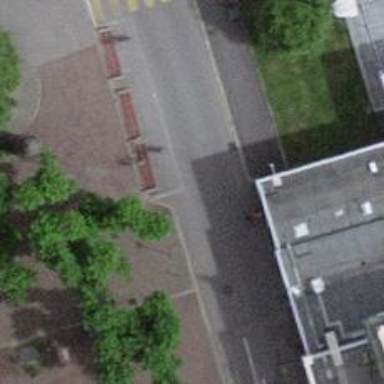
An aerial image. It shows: Bicycle parking area.